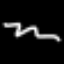
Label: squiggle